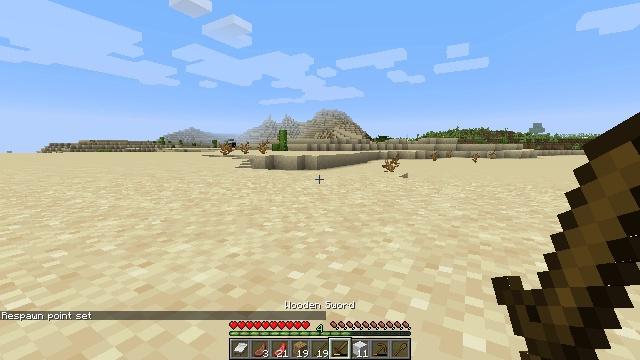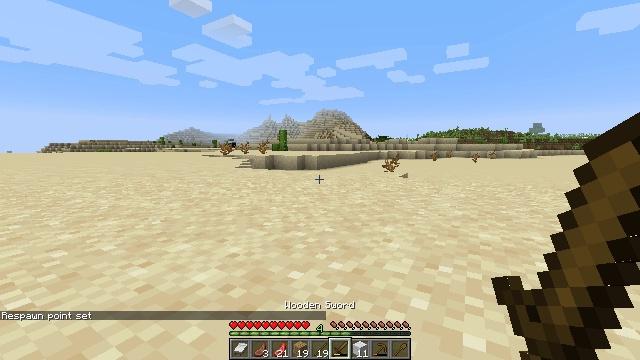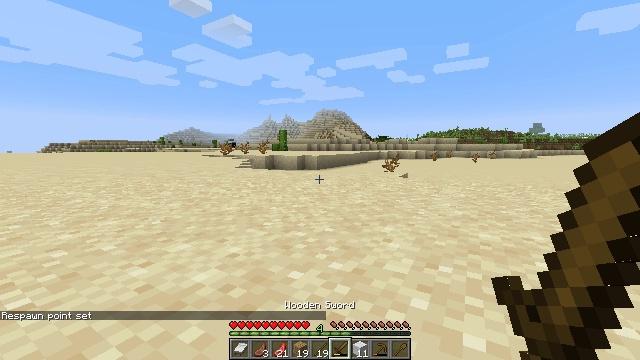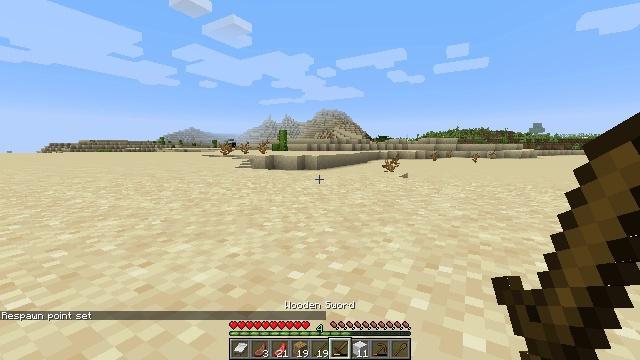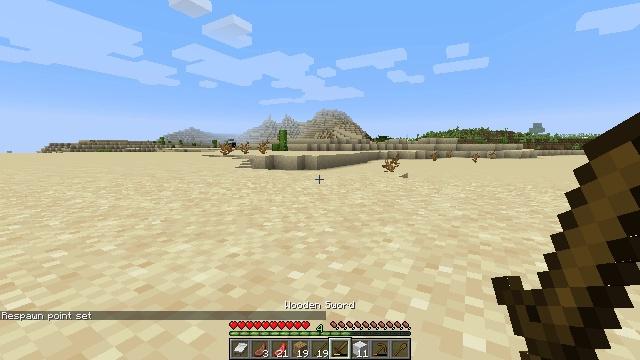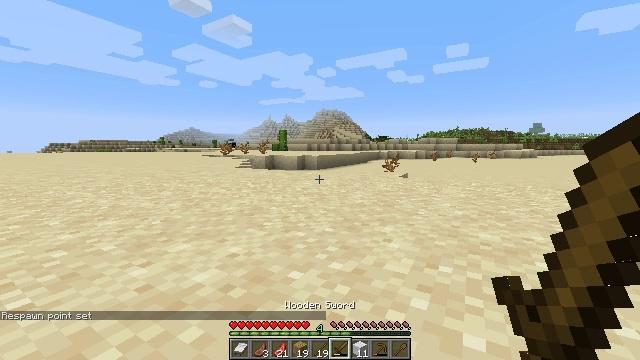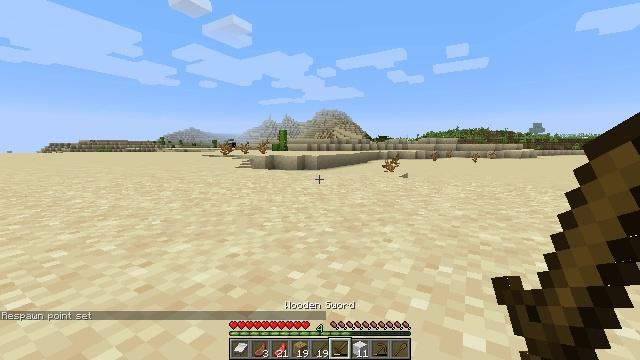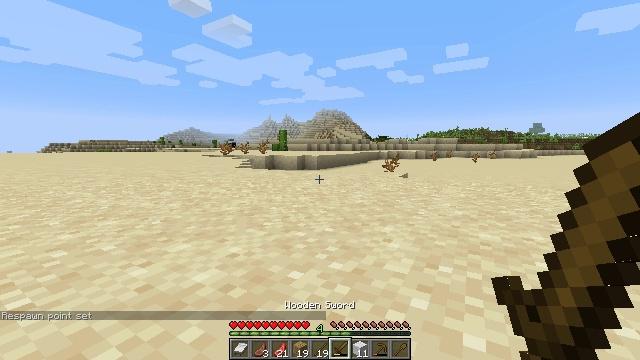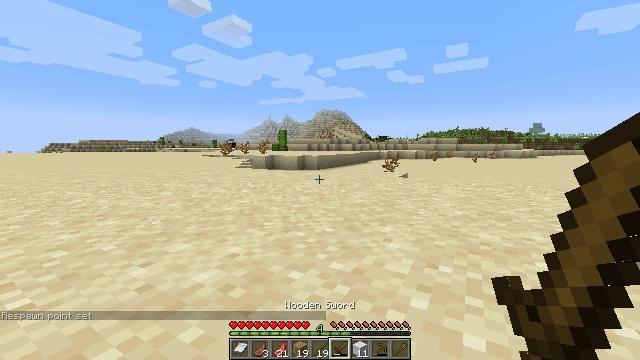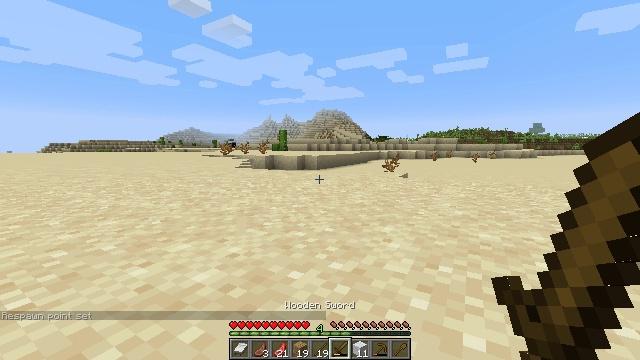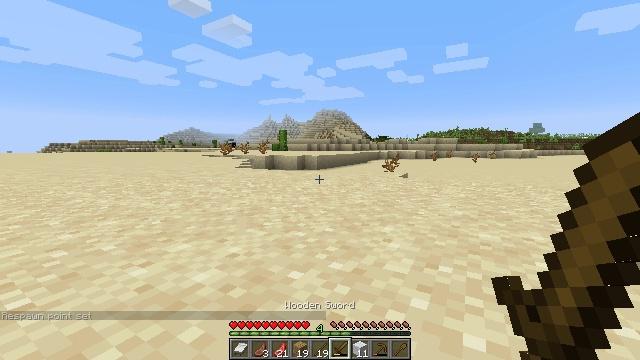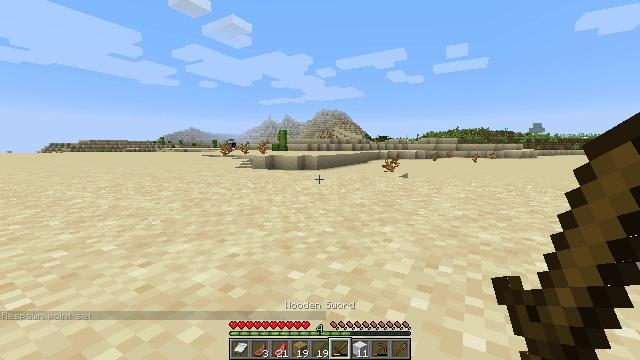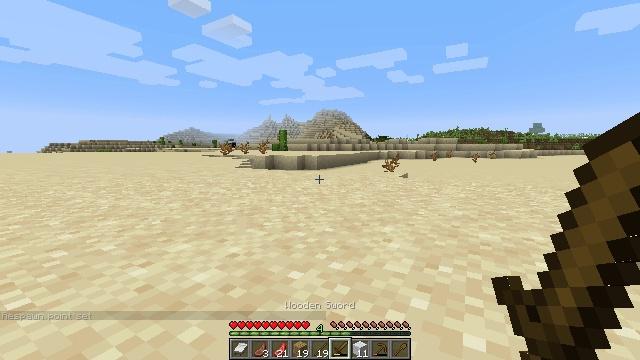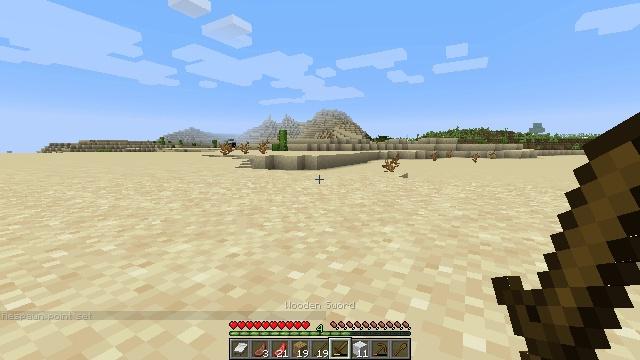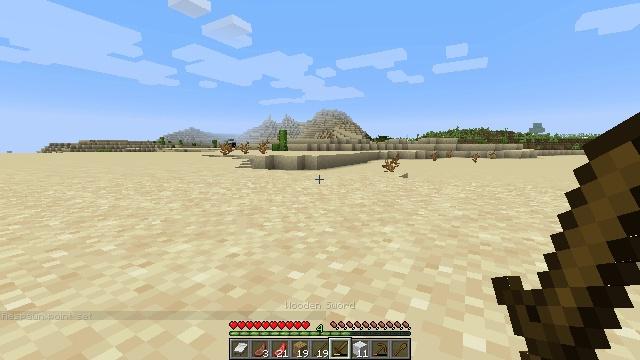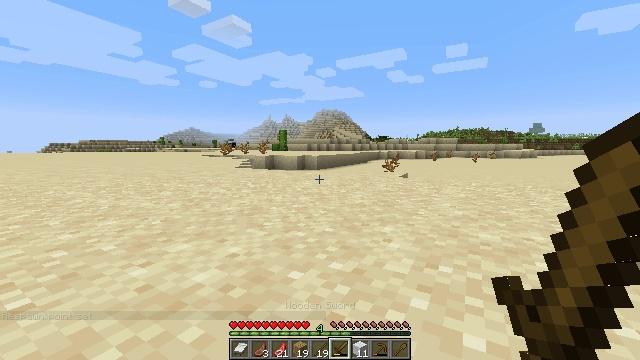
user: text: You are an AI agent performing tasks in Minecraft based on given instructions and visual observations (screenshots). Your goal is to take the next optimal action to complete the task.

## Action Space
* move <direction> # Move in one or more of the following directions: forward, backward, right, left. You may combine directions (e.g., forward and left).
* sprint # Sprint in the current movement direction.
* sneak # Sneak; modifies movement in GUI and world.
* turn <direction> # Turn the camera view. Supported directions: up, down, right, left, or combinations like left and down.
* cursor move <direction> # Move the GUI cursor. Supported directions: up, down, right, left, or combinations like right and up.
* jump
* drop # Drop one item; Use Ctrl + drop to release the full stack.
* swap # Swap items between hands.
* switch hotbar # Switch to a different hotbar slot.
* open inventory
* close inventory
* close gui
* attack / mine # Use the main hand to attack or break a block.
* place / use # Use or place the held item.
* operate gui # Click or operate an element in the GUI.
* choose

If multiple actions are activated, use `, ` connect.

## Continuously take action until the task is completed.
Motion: motion action
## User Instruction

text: Kill mobs.
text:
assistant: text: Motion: no_op
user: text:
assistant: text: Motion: no_op
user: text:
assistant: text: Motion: no_op
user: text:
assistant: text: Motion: no_op
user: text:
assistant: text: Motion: no_op
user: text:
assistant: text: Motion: no_op
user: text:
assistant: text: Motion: no_op
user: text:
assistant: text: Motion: no_op
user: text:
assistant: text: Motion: no_op
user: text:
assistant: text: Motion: no_op
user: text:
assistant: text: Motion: no_op
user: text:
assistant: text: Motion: sprint
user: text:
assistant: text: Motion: sprint
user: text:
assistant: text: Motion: sprint
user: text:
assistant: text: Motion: sprint
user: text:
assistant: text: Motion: sprint
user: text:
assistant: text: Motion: sprint
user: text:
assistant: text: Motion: sprint
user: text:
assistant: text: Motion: sprint
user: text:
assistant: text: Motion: sprint
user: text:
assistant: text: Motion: move forward, sprint
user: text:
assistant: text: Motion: move forward, sprint
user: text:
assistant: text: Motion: move forward, sprint
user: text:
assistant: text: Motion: move forward, sprint
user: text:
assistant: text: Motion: move forward, sprint
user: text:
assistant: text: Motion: move forward, sprint
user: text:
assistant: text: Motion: move forward, sprint
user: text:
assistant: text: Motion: move forward, sprint, turn left
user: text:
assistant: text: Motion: move forward, sprint, turn left
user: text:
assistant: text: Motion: move forward, sprint, turn left